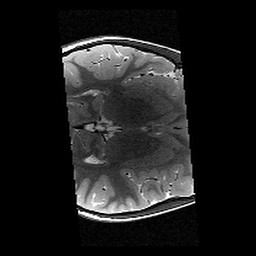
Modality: T2w
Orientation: axial
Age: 9
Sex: female
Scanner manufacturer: siemens
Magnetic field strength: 3 T
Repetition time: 9.23 s
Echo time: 0.067 s